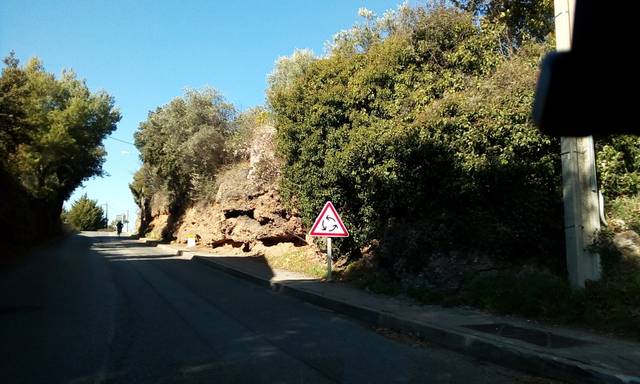
Region: France
Coordinates: 43.631, 6.221